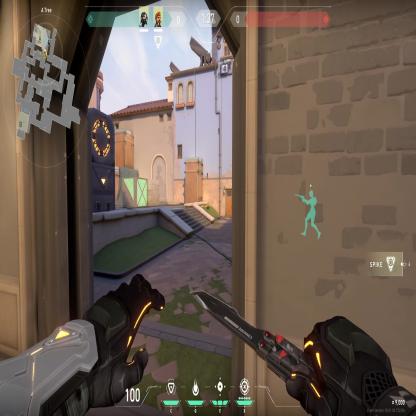
Label: teammate